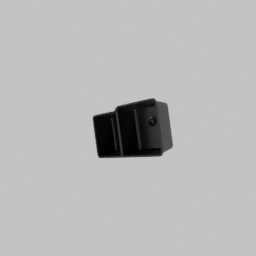
Label: appliances